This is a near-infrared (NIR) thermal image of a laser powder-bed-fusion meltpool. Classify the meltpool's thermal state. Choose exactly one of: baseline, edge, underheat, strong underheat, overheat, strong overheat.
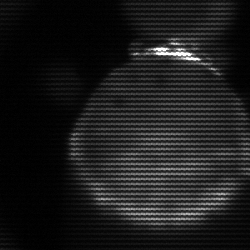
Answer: edge